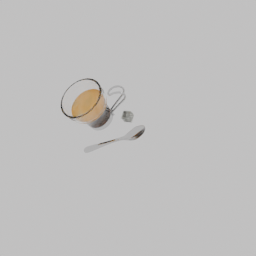
Label: tools